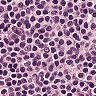
Metastatic tissue present: no